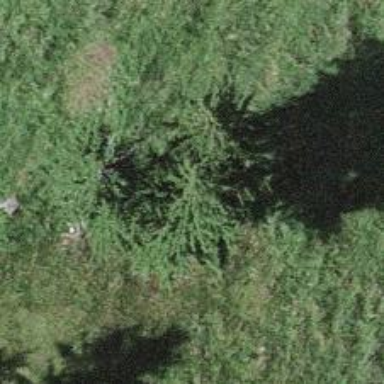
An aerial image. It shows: Evergreen needle-leaved tree.